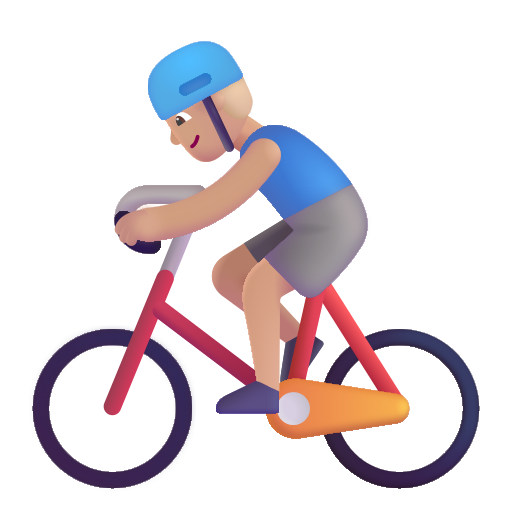
man biking color  light